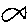
Label: fish